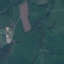
Land use / land cover: Pasture